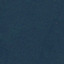
Land use / land cover: Forest